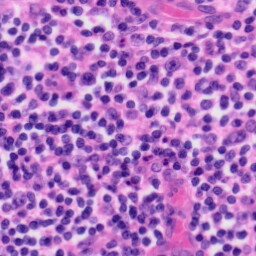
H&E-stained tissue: Tonsil